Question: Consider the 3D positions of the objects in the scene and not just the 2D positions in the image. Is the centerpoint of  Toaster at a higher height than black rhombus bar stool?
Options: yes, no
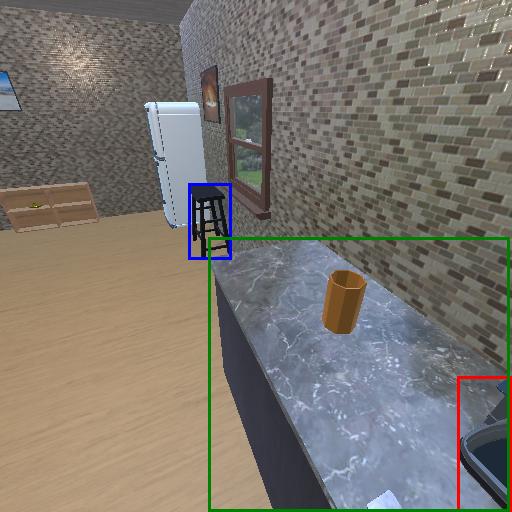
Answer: yes